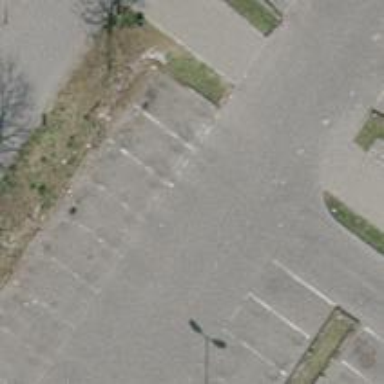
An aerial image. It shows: Asphalt parking aisle road.